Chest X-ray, AP view. Patient: 62 years old, sex F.
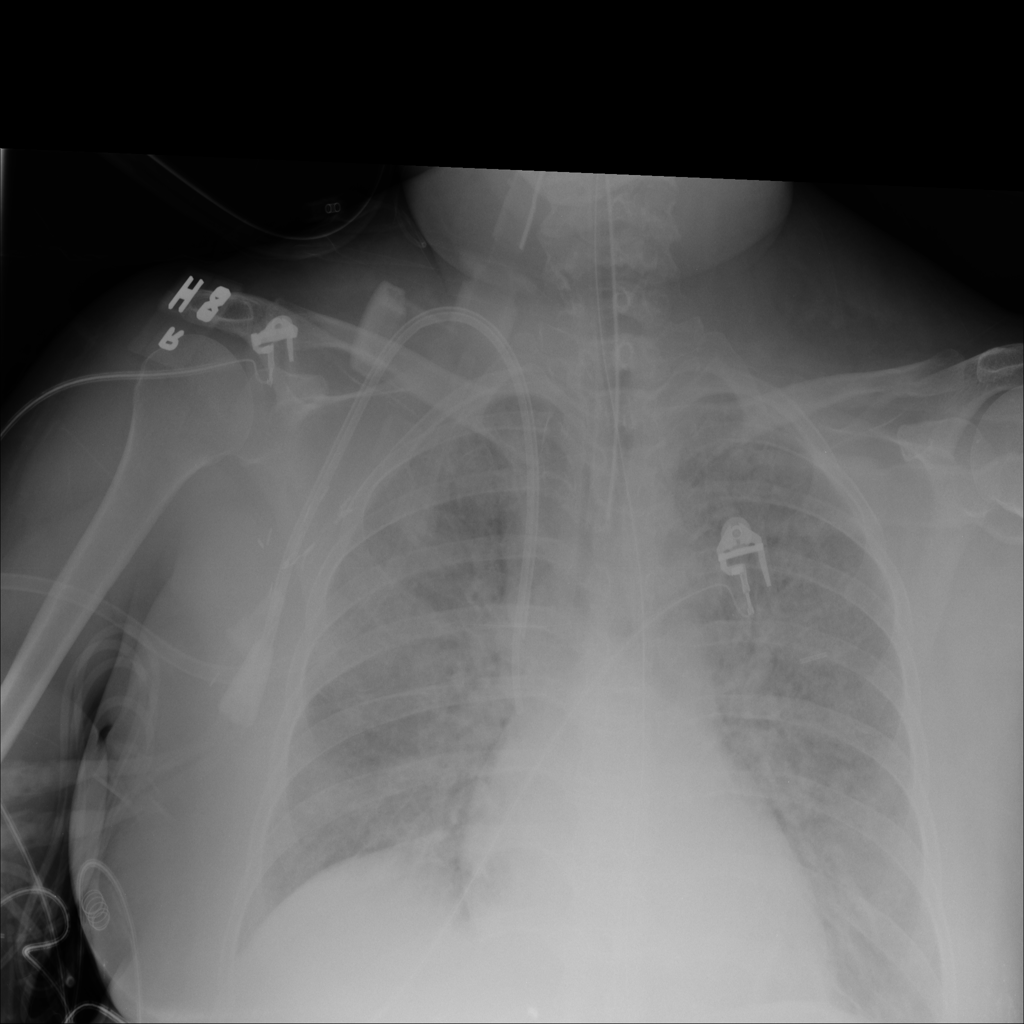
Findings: Edema, Infiltration